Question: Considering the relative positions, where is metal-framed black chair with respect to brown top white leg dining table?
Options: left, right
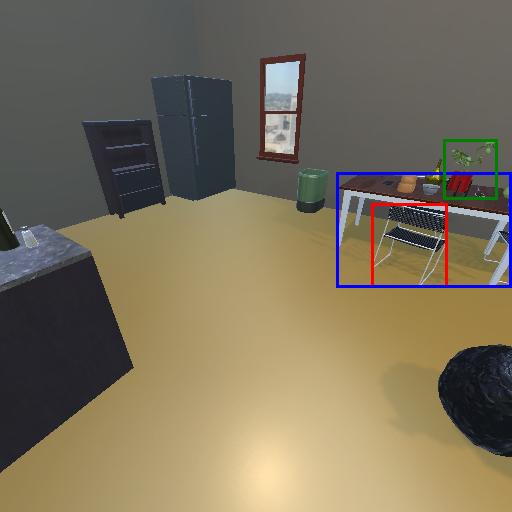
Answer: left